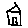
Label: house